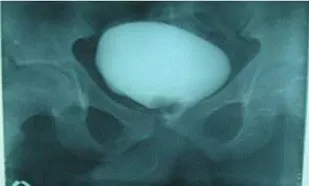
Retrograde cystogram: 2 months post posterior urethra repair.
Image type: radiology (x_ray)